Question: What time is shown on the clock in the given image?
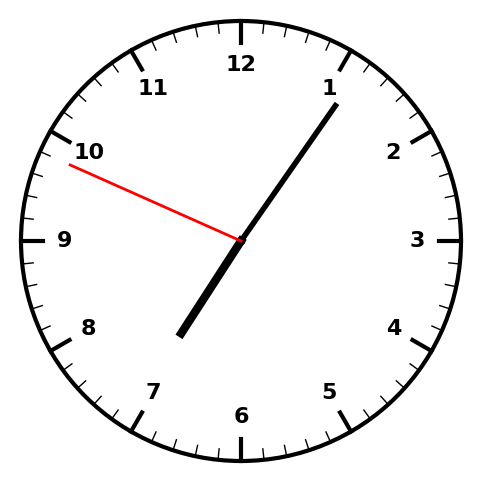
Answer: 07:05:49